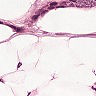
Metastatic tissue present: yes